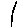
Label: flower